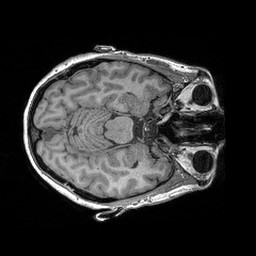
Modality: T1w
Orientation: axial
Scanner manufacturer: siemens
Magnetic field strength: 3 T
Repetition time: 2.3 s
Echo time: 0.00298 s